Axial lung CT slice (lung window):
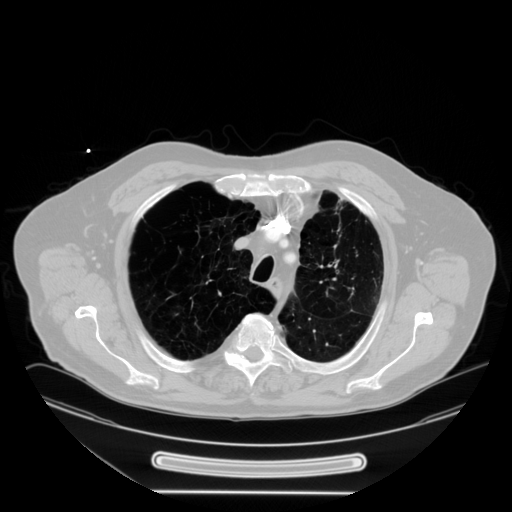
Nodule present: no